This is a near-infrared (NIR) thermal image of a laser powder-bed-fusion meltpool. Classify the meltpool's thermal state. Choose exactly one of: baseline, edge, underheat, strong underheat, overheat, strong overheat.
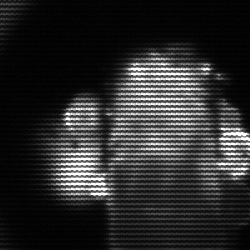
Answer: strong underheat